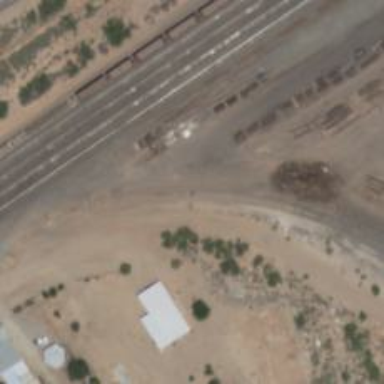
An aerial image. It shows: Railway track.